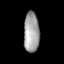
Tissue: lung
Cell type: Endothelial cells
Senescence score: 0.2249
Nuclear area (px): 608
Mean DAPI intensity: 161.796